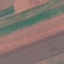
Land use / land cover class: AnnualCrop